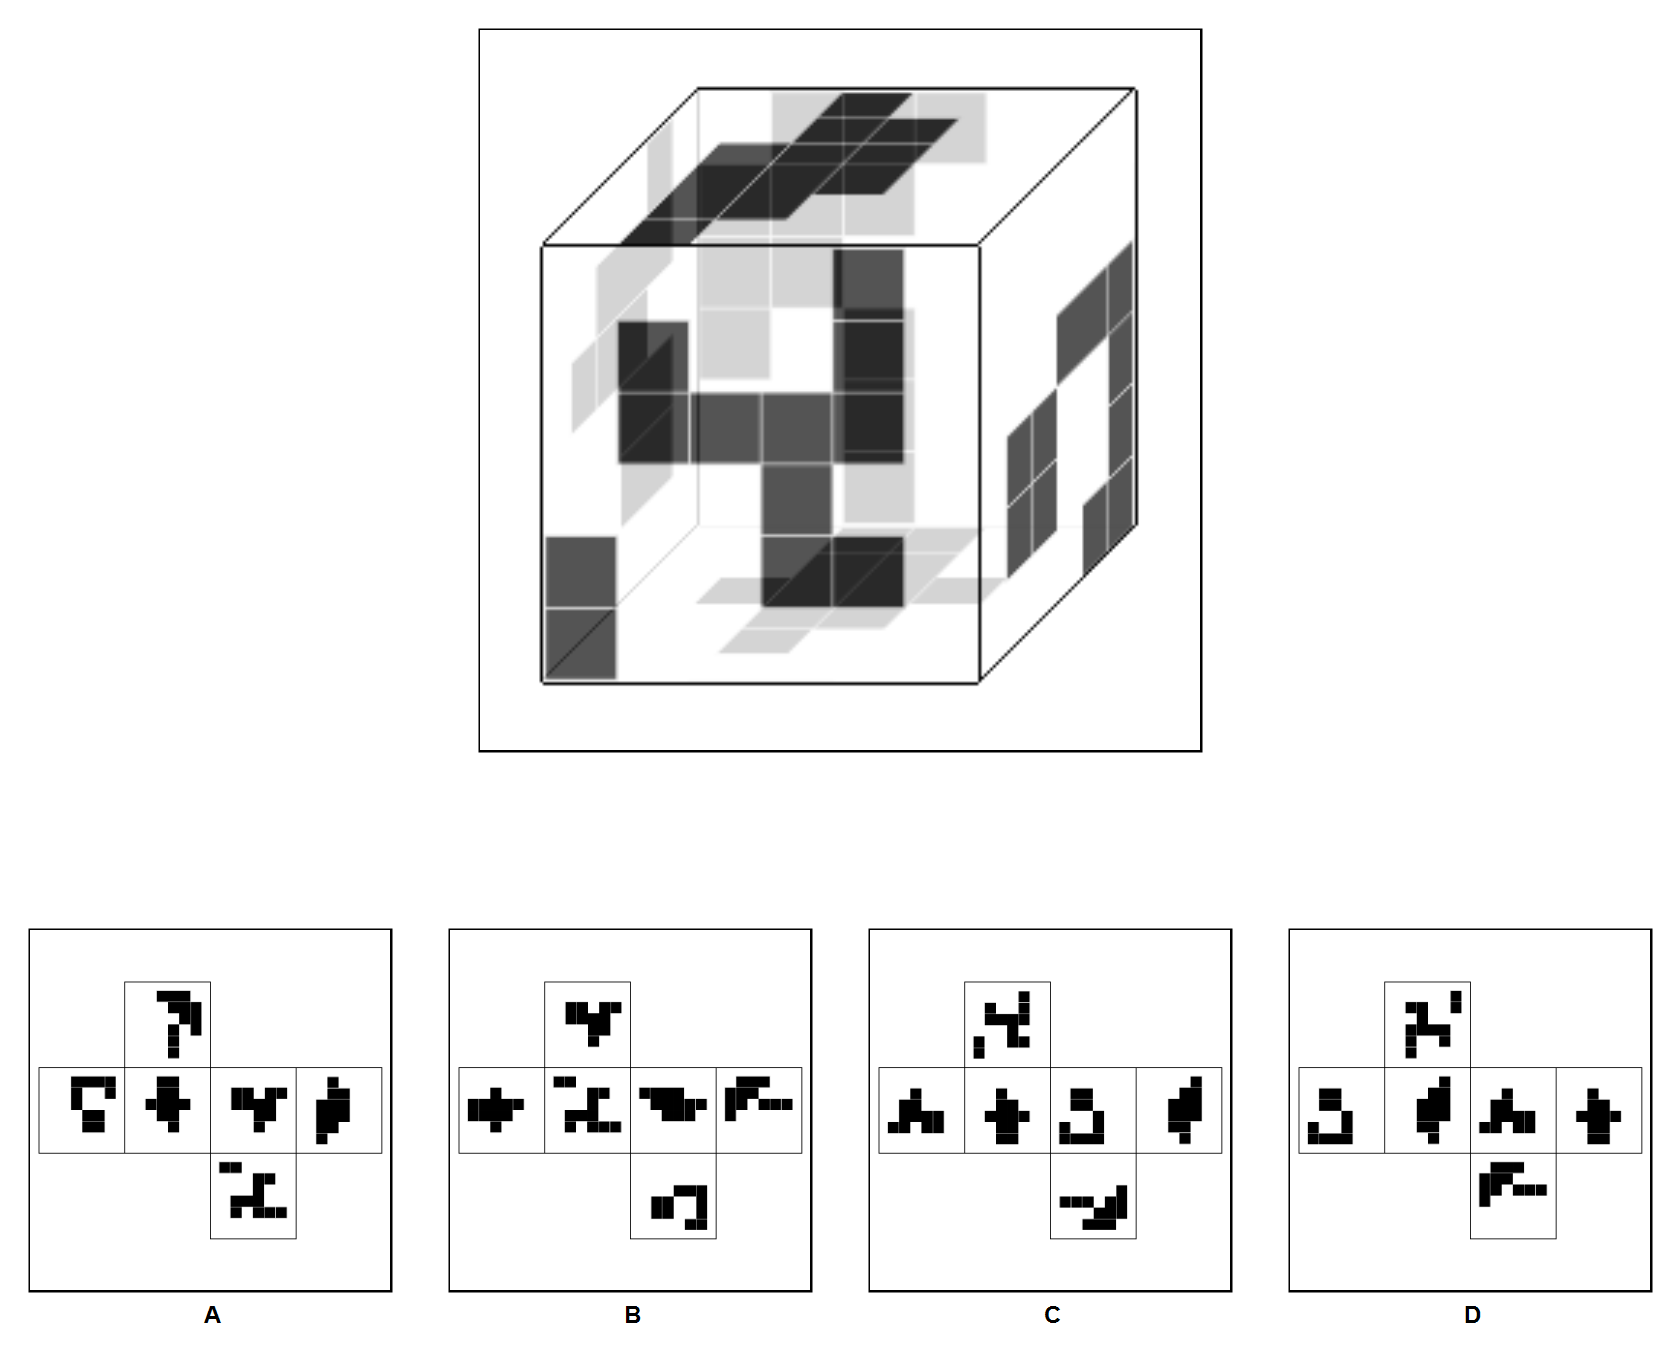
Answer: A